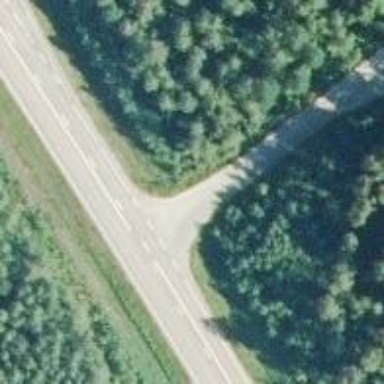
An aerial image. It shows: Road with "give way" sign.